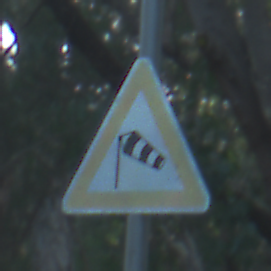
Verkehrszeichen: SeitenwindVonLinks
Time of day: MorningAfternoon
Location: Outdoor (Nature)
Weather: Clear
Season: NotSpecified
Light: Natural